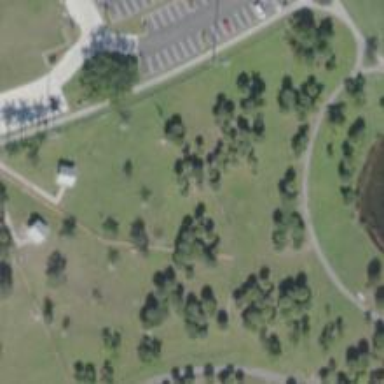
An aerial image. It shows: Disc golf basket.